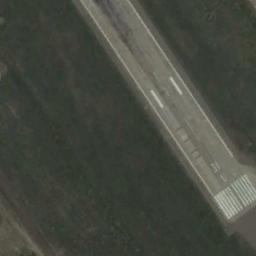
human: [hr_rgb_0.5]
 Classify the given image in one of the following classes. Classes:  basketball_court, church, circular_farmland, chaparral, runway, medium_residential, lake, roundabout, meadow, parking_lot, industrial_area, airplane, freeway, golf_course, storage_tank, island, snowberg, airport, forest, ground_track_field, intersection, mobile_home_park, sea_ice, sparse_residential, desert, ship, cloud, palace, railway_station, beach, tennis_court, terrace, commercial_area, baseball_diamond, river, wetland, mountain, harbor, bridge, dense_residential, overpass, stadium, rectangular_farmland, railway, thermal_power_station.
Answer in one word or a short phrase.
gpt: runway